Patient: sex F, age 65
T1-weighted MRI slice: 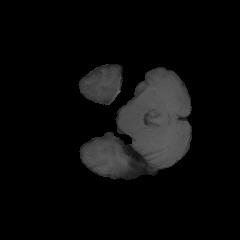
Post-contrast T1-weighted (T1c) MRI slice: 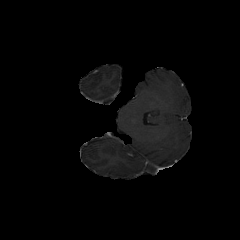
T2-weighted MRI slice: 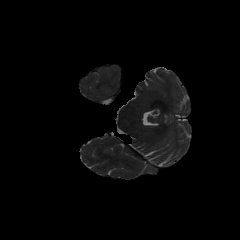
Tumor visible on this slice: no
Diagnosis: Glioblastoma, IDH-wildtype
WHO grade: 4